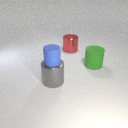
large gray metal cylinder to the left of large red metal cylinder